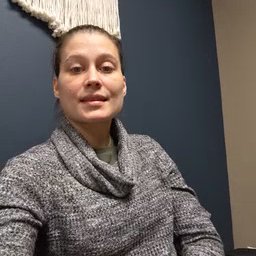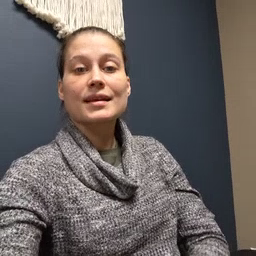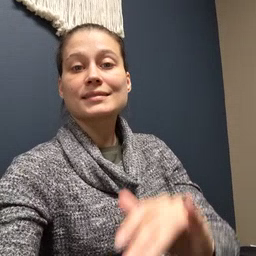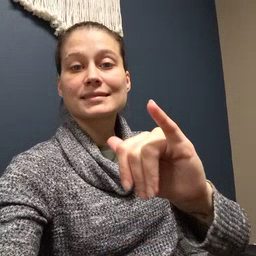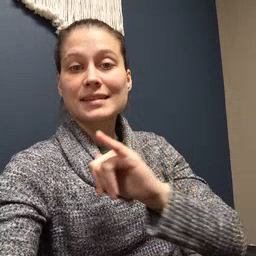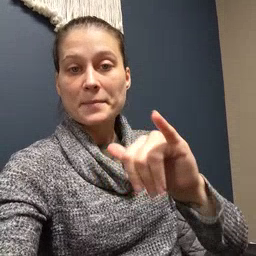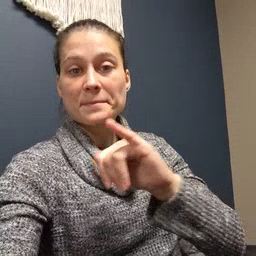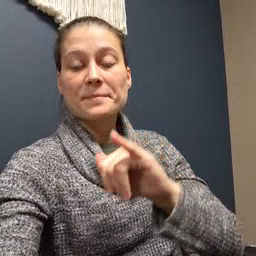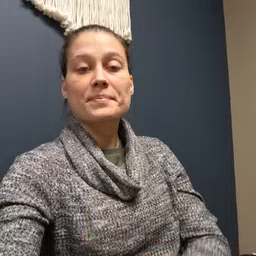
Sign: same